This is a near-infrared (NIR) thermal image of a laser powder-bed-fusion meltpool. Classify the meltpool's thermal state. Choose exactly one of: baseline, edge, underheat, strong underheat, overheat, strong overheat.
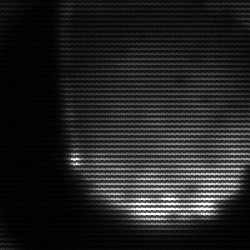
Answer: edge